Question: Can you tell me where I can see a some opensource project (only project on C++ language), which is simple graphic editor, sontaining following primitive (for example): an ellipse, a rectangle, a line. And desirable, that to be able to group this primitive in one primitive (for example, Word Grouping -> Group).
Composite pattern use is desirable in this project. I want to see how to organize classes, but more serious for me is to see how organize grouping operation.
I searched for it on codeproject.com codeproject.com, codeplex.com, but not found this.
I have already some source <URL>
But in my opinion, this code is dirty and ugly. Therefore, I want to see some opensource project for example. Thanks!

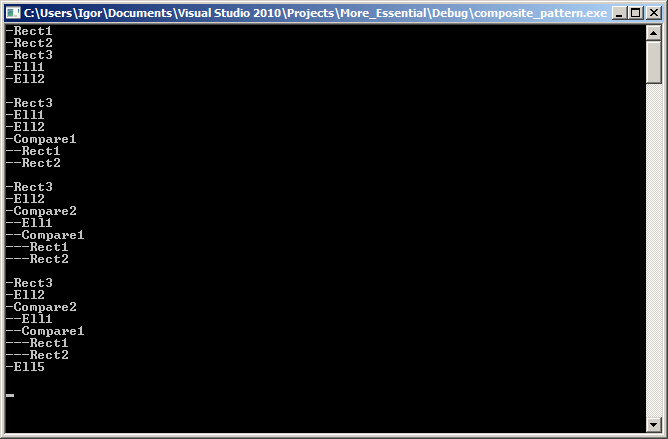
Answer: In the GoF book , there is a Case-Study that shows how to employ the patterns. They namely describe the way to use the Composite design pattern for graphical purpose. (Using Glyphs, a glyphs being a graphical component).
They base their case-study on a real text/graphical editor called .
Unluckily for you, the code is in DELPHI, not C++. But the code is here: <URL>.
However, it is explained among the thourough explanations of the Gang of Four book. You should take a look at the book if the site explanations aren't clear enough.